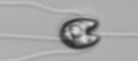
Label: flagellate_morphotype1